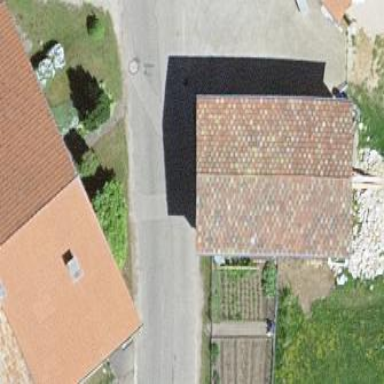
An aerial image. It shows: Farm auxiliary building with gabled roof.